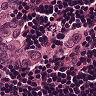
Metastatic tissue present: yes